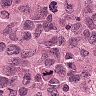
Metastatic tissue present: yes